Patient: sex F, age 75
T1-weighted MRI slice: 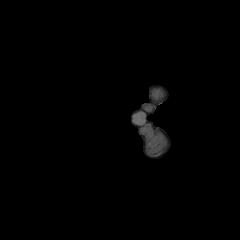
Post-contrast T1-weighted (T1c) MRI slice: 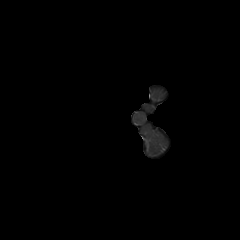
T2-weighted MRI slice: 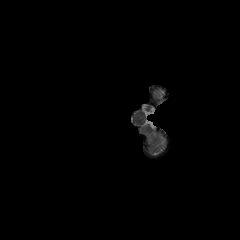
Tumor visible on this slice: no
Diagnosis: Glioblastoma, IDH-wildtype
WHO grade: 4